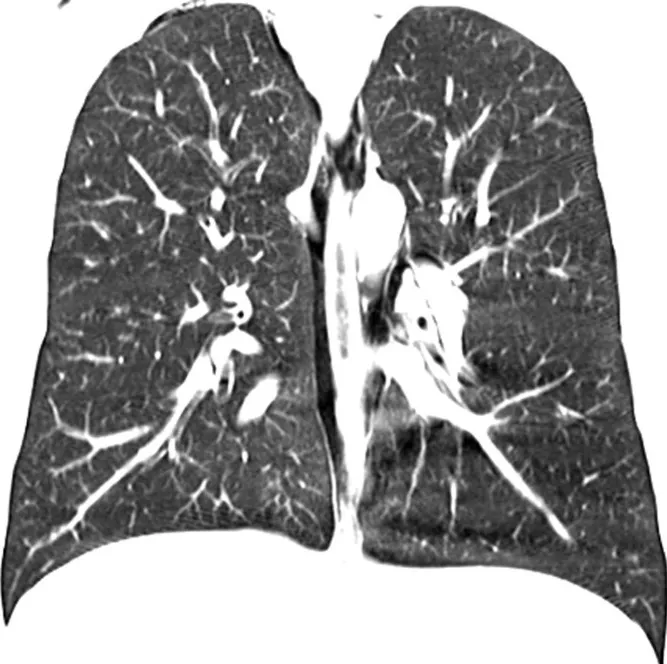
chest CT scan: coronal view showing air pneumomediastinum and discontinuity in the oesophageal wall about 2cm from the gastroesophageal junction.
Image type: radiology (ct)